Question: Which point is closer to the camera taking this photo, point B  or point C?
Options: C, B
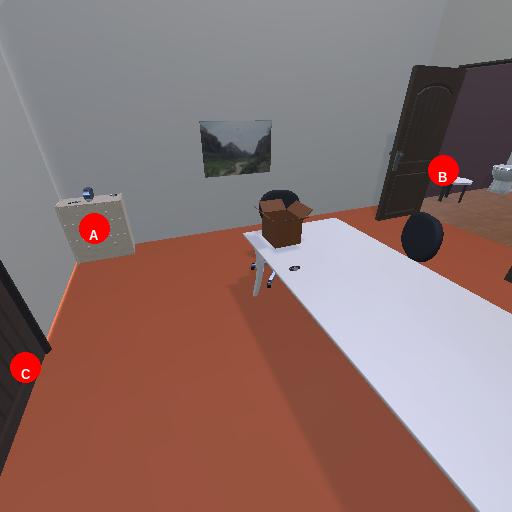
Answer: C